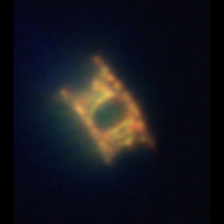
Taxon: Eucampia
Group: Diatoms